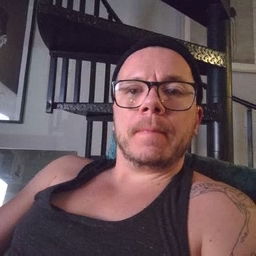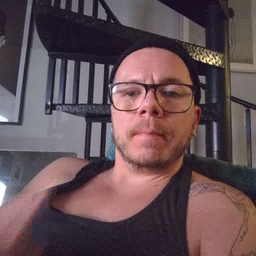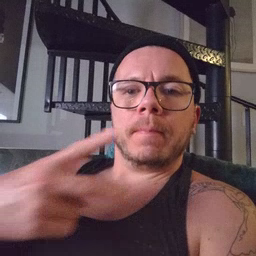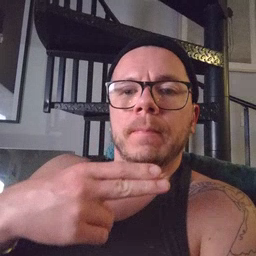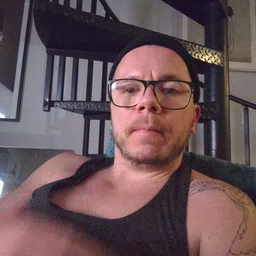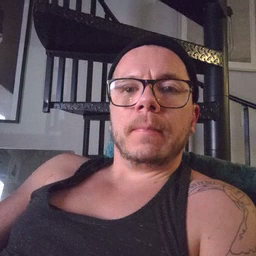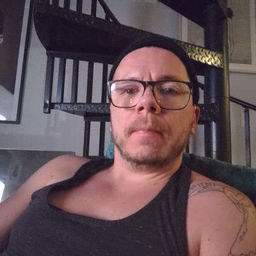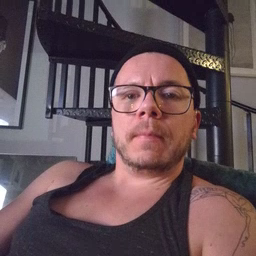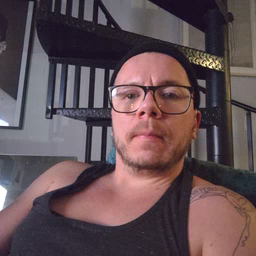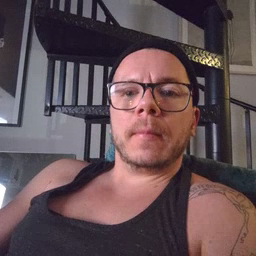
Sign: cut